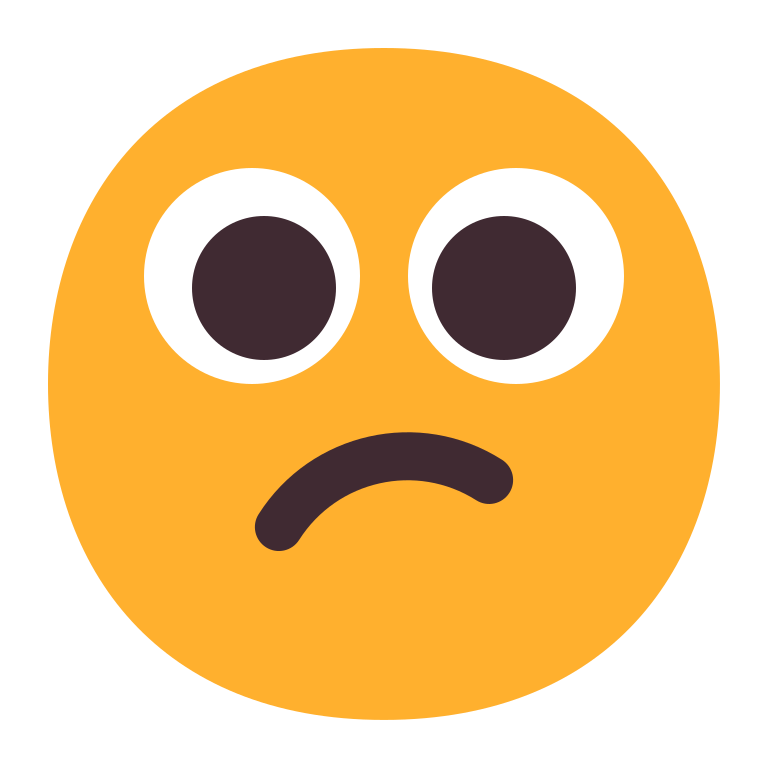
confused face flat